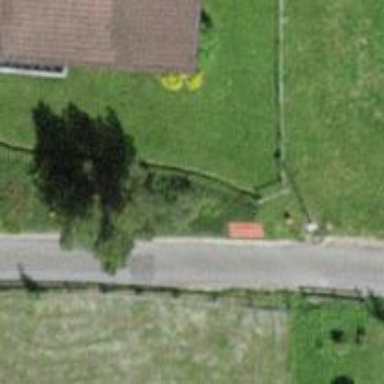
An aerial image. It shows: Bench for seating.